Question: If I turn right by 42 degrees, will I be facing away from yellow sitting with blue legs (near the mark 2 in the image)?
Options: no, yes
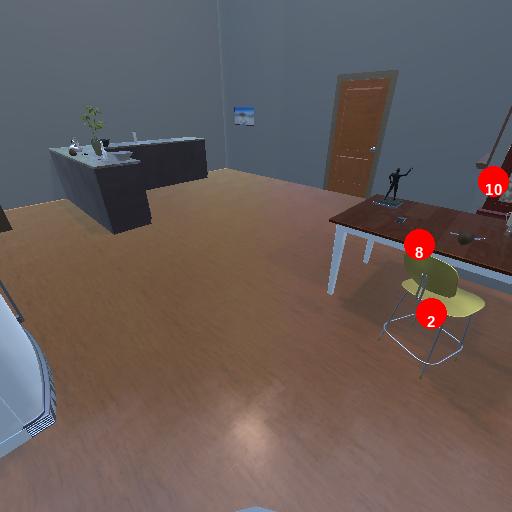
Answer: no